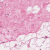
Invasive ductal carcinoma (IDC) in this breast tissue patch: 0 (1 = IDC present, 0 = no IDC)